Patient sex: M
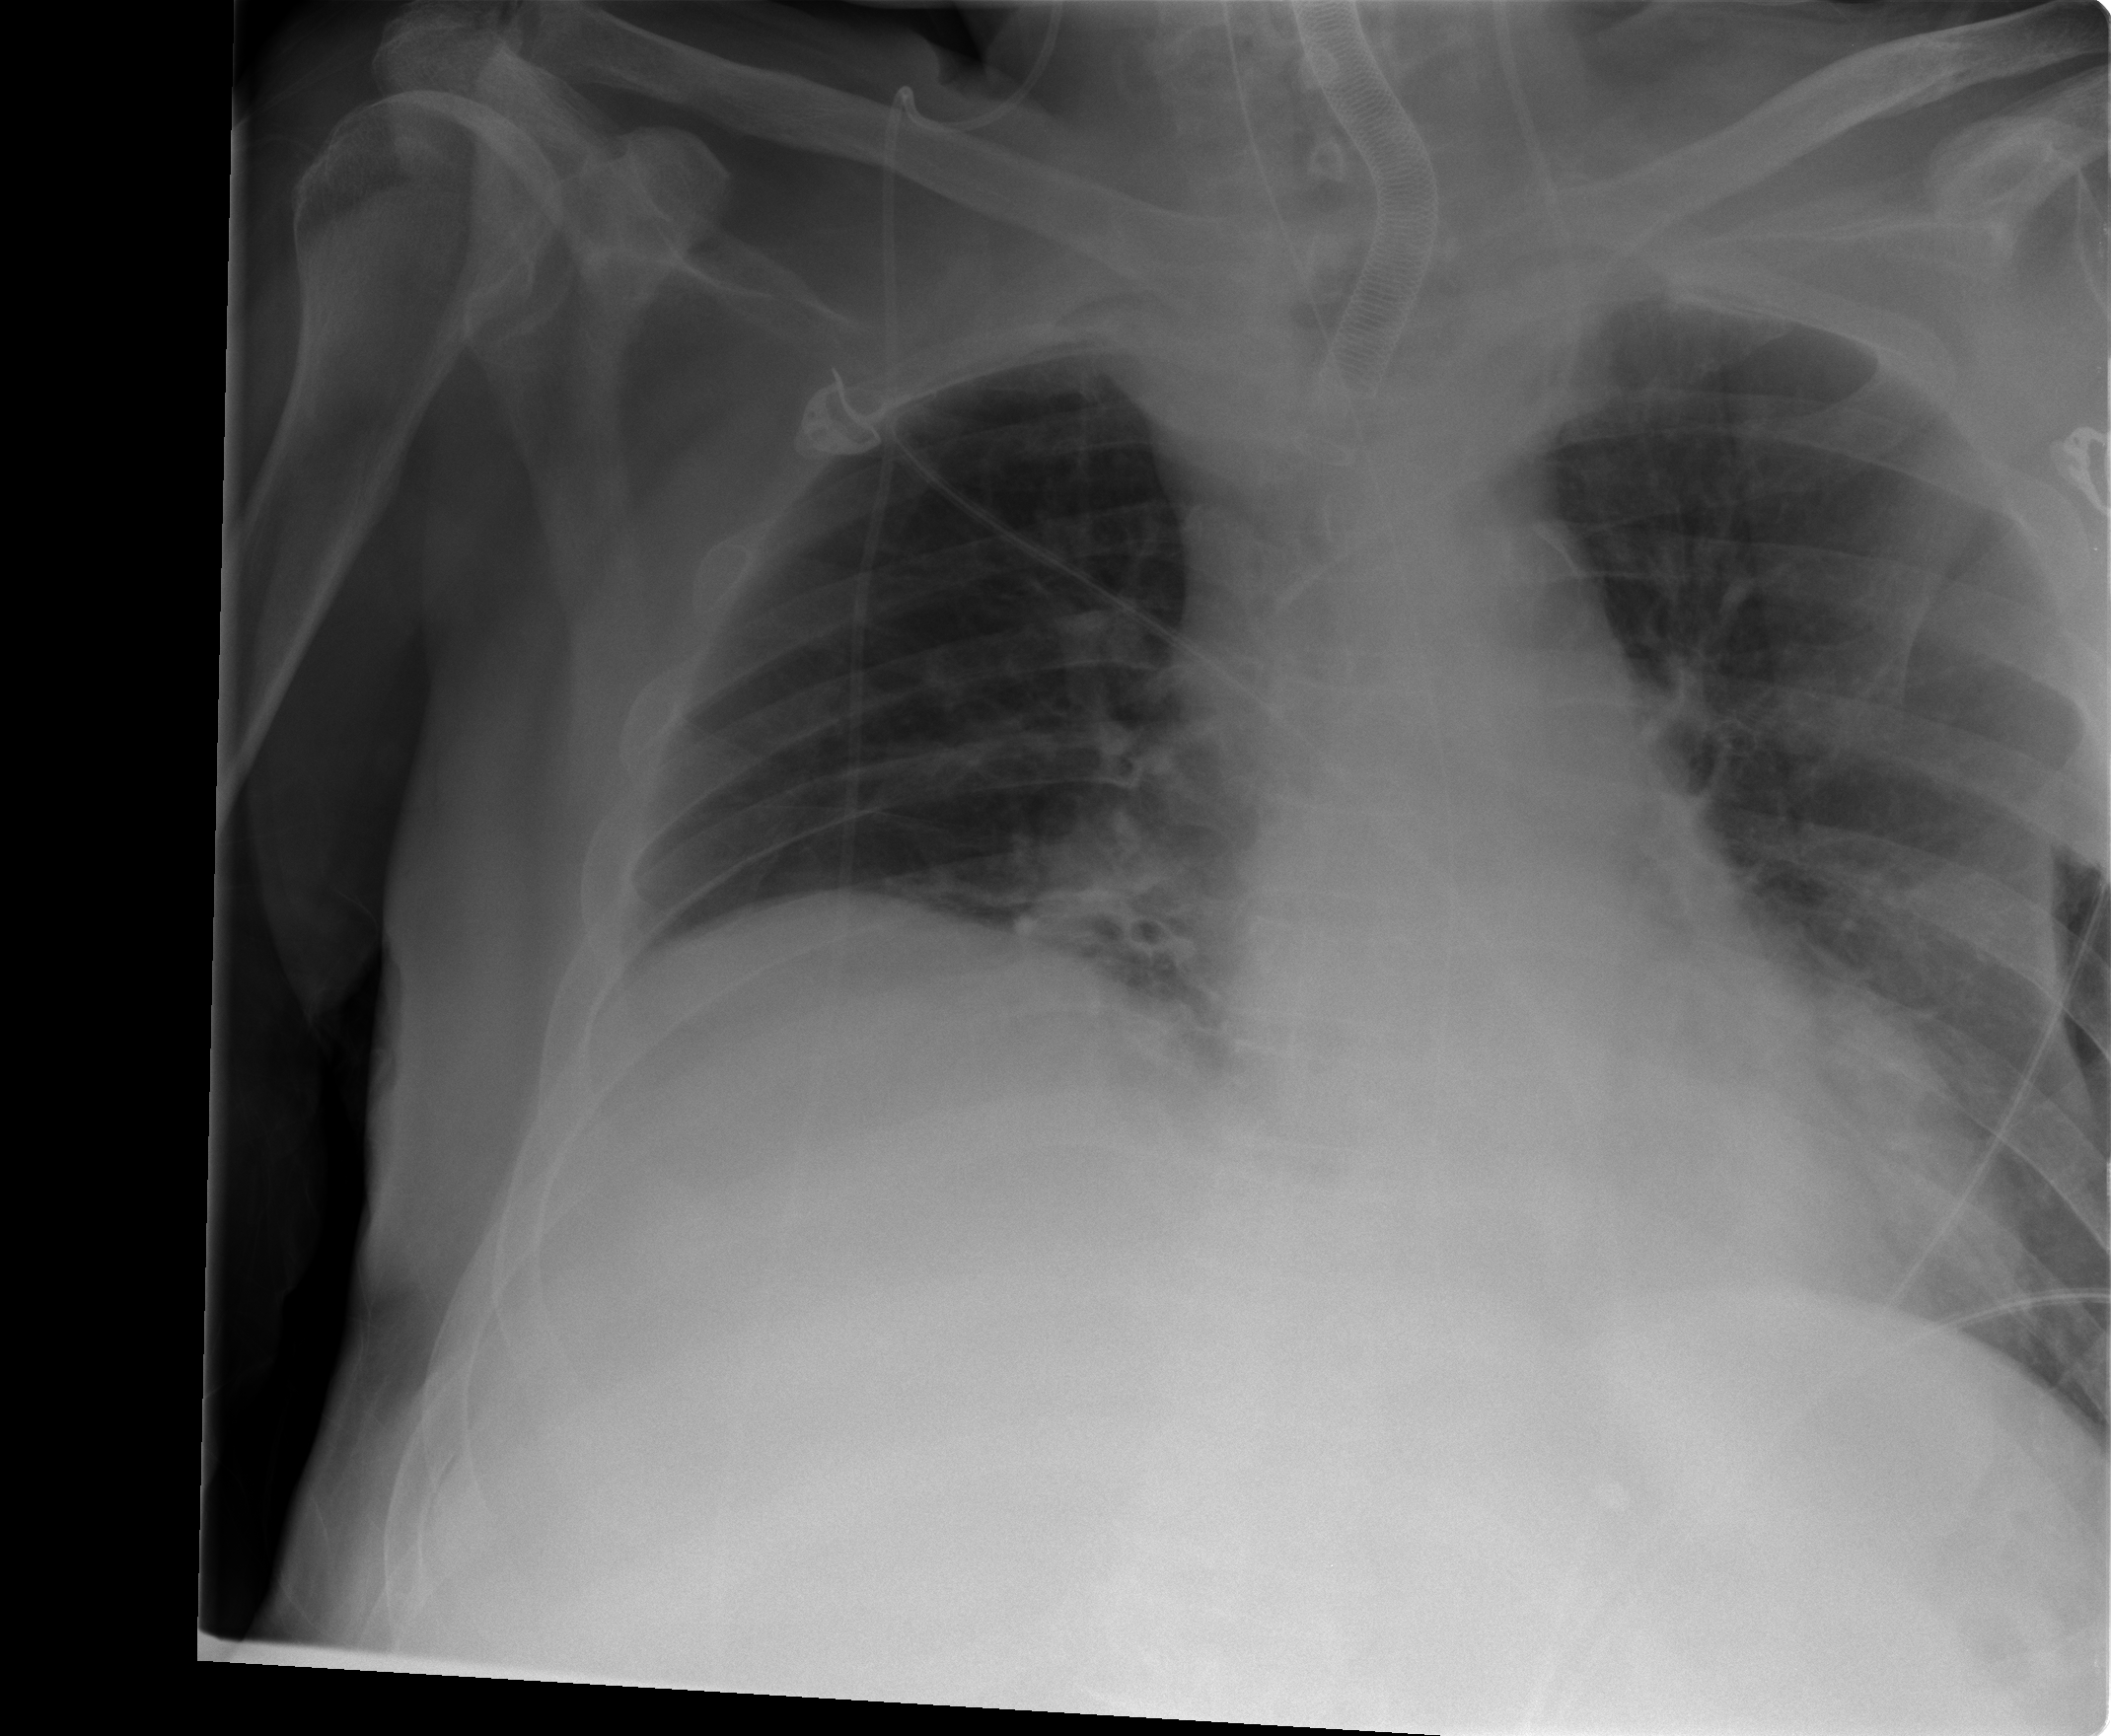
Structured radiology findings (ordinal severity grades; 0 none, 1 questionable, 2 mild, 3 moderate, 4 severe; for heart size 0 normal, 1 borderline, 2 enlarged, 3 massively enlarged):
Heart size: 0
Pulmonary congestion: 0
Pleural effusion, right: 0
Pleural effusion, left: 0
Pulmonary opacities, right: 0
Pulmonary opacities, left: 0
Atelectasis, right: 1
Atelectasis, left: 0